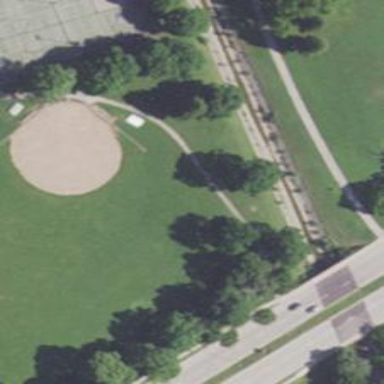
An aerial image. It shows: Baseball pitch for leisure and sports activities.